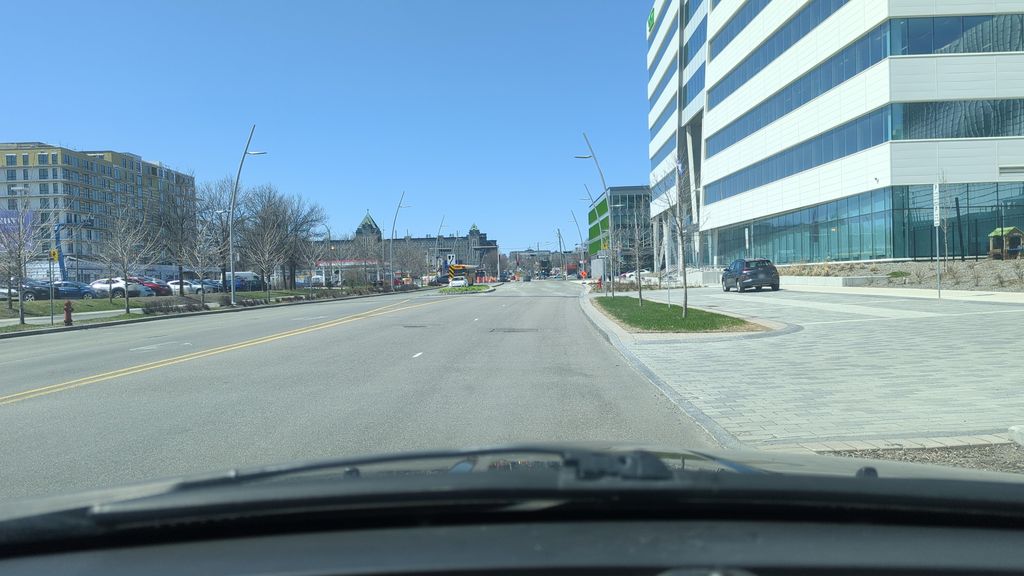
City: quebec_city